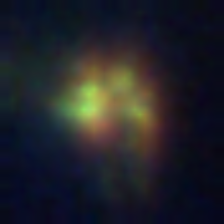
Taxon: Unknown_detritus
Group: Unknown